Question: I have been using skim age's thresholding algorithms to get some binary mask. For example, I obtain binary images like this:

What I am trying to figure out is how can I fit a circle to this binary mask. The constraint is the circle should cover as much of the white areas as possible and the whole circumference of the circle should lie entirely on the white parts.
I have been wrecking my head on how I can do this efficiently but have come up with no solution that works.
One approach I thought that might be something is:
- - -
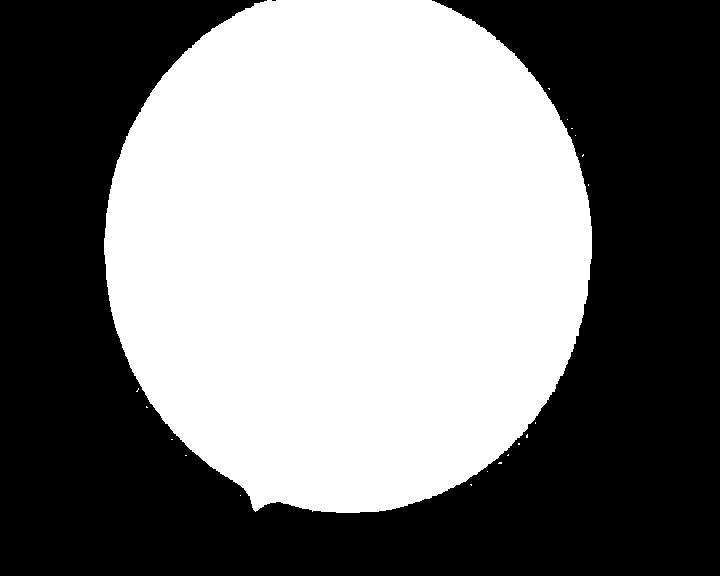
Answer: Here is a solution that tries to make an optimal circle fit via minimization. It soon becomes apparent that the bubble isn't a circle :) Note the use of "regionprops" for easily determining area, centroid, etc. of regions.

'''
from skimage import io, color, measure, draw, img_as_bool
import numpy as np
from scipy import optimize
import matplotlib.pyplot as plt
image = img_as_bool(io.imread('bubble.jpg')[..., 0])
regions = measure.regionprops(measure.label(image))
bubble = regions[0]
y0, x0 = bubble.centroid
r = bubble.major_axis_length / 2.
def cost(params):
x0, y0, r = params
coords = draw.disk((y0, x0), r, shape=image.shape)
template = np.zeros_like(image)
template[coords] = 1
return -np.sum(template == image)
x0, y0, r = optimize.fmin(cost, (x0, y0, r))
import matplotlib.pyplot as plt
f, ax = plt.subplots()
circle = plt.Circle((x0, y0), r)
ax.imshow(image, cmap='gray', interpolation='nearest')
ax.add_artist(circle)
plt.show()
'''